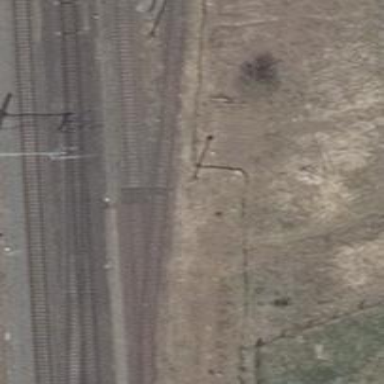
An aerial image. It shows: Rail spur service.